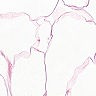
Metastatic tissue present: no